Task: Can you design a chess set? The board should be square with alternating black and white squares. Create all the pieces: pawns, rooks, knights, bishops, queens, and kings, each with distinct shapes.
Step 5401:
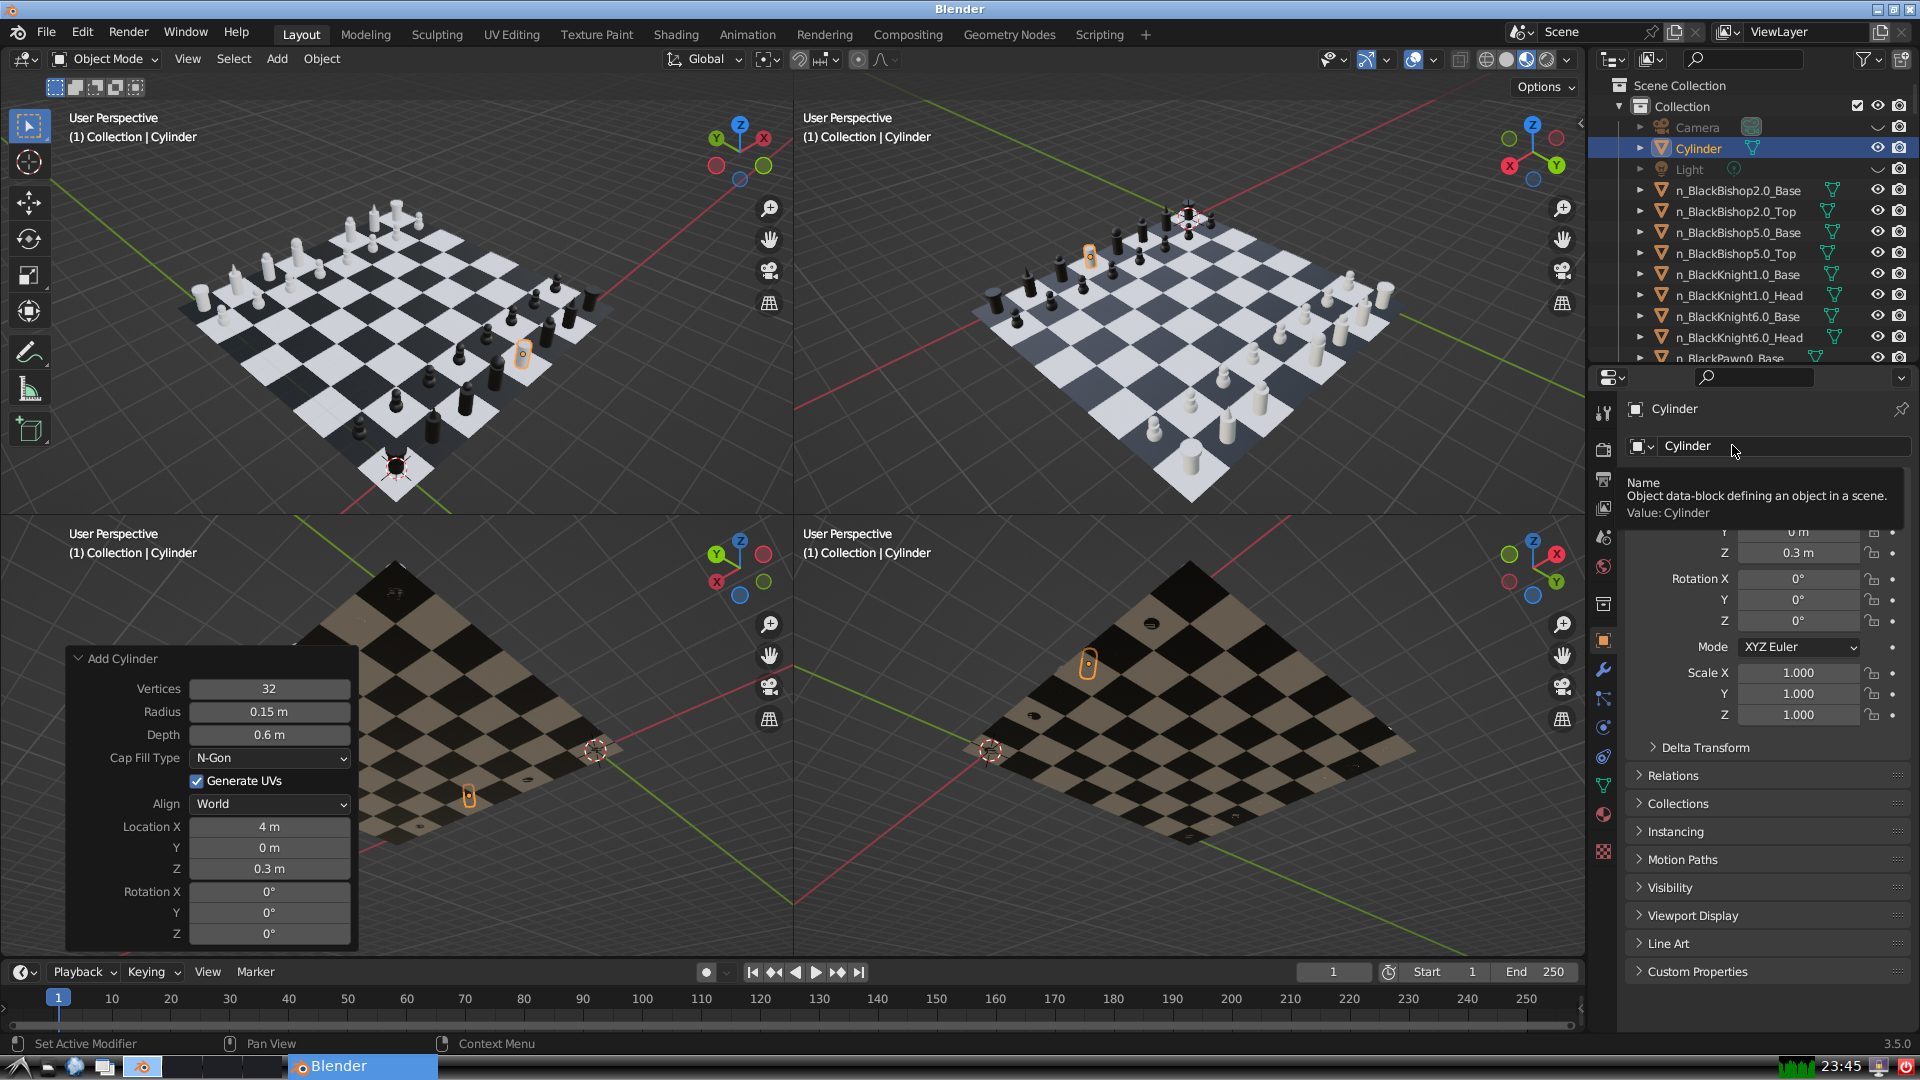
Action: click: no